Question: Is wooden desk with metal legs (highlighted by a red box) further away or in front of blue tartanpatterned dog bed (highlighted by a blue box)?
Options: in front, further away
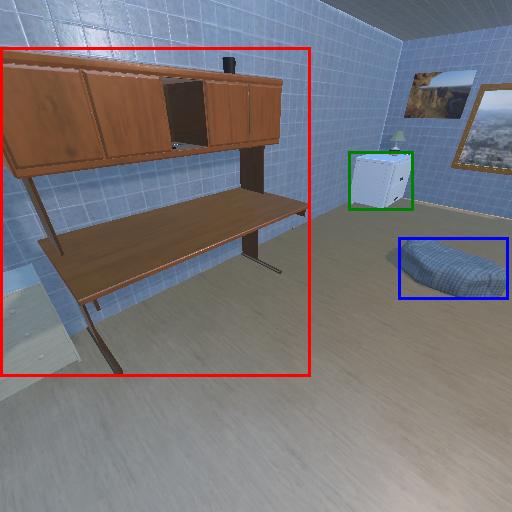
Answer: in front